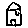
Label: house